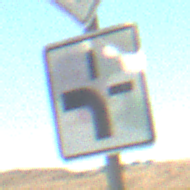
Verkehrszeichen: VerlaufVorfahrtsstrasse1
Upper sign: Vorfahrtsstrasse
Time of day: MorningAfternoon
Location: Outdoor (Nature)
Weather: PartlyCloudy
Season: NotSpecified
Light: Natural